Aerial crown-view tile of a tropical tree (Barro Colorado Island, Panama), acquired 20250414:
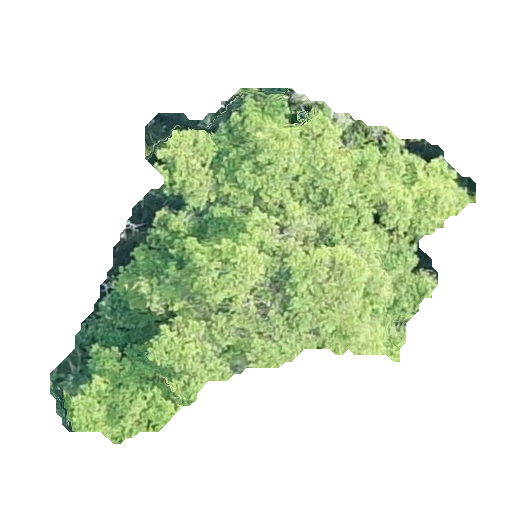
Species: Terminalia oblonga
GBIF accepted scientific name: Terminalia oblonga
Crown area: 129.057 m²